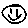
Label: smiley face